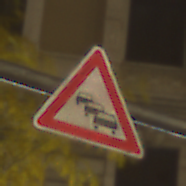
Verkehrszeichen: Stau
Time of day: Night
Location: Outdoor (Urban)
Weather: Clear
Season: NotSpecified
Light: Artificial